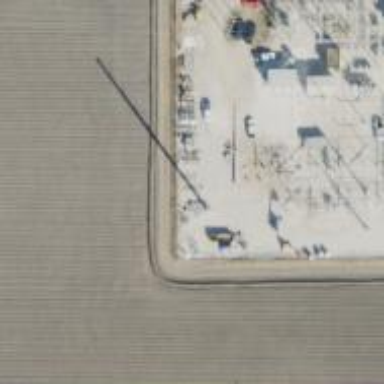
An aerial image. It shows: Power pole.